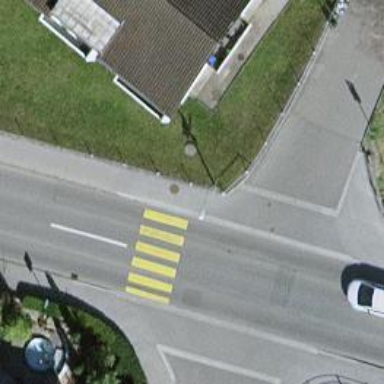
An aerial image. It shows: Uncontrolled zebra crossing on the road.